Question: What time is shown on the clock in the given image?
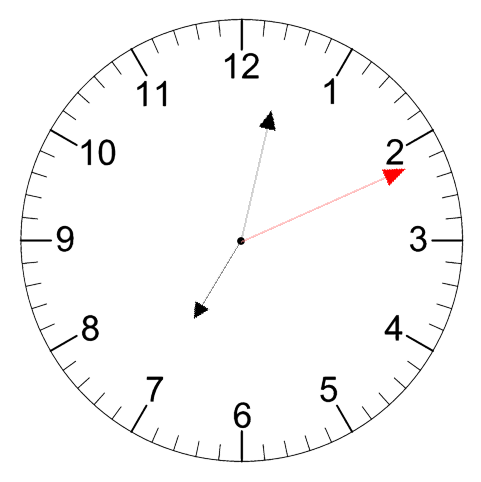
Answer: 07:02:11